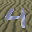
Label: 4